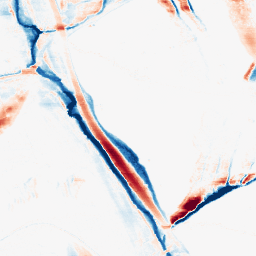
Category: morphological
Decomposition family: morphological_ellipse
Decomposition parameters: operation: average
width: 5
height: 30
Upsampling method: regularized
Upsampling parameters: scale: 4
lambda_reg: 0.001
Upsampling scale: 4